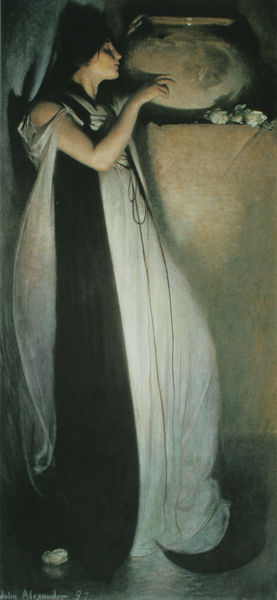
Titel: Isabel und der Basilikumtopf
Künstler: John White Alexander
Standort: Boston (Massachusetts)
Institution: Museum of Fine Arts
Schlagwörter: akt, blau, dunkel, gemälde, hand, haut, mann, nackt, schatten, schlaf, umhang, wasser, weiß, mädchen, ocker, abend, bewegung, blume, blumen, braun, elegant, finger, frau, frisur, geste, grau, haar, hintergrund, kleid, licht, nacht, profil, raum, schwarz, szene, blick, blüte, blüten, dame, gürtel, rose, rosen, schal, schleier, beige, hochformat, malerei, mode, schleife, symbolismus, tanz, jung, regal, wand, arm, arme, blass, falten, gesicht, halten, kleidung, lang, mensch, stehen, stein, tod, trauer, bildnis, hände, portrait, porträt, signatur, vorhang, öl, boden, gewand, haare, interieur, pose, schnur, stehend, stoff, nachthemd, bühne, gesang, musik, person, tänzerin, blässe, kontrast, schulter, seide, oval, amphore, krug, vase, schärpe, topf, schrift, ecke, modell, düster, haltung, tüll, kette, mauer, beleuchtung, lehnen, falte, jugendstil, kerze, stuck, kicht, faltenwurf, edel, foto, fotografie, keller, nische, mond, gefäß, antike, form, schwarzweiss, scherpe, gebet, wanne, versunken, grab, liebende, fließend, graziös, standporträt, bänder, mystik, urne, artdeco, schauspielerin, froschperspektive, schnürung, schwatz, schwrz, streichen, alexander, abseite, basilikum, gemämlde, grazie, spiegelungs, standportrait, darstellerin, mysthisch, 1897, mysthik, basilikumstopf, 97